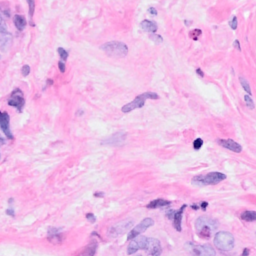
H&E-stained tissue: Breast